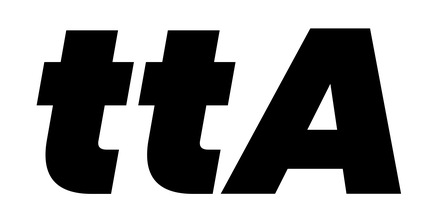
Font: Poppins-BlackItalic